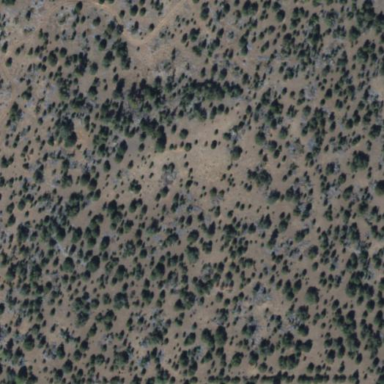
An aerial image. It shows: Patch of scrub vegetation.